Aerial crown-view tile of a tropical tree (Barro Colorado Island, Panama), acquired 20250217:
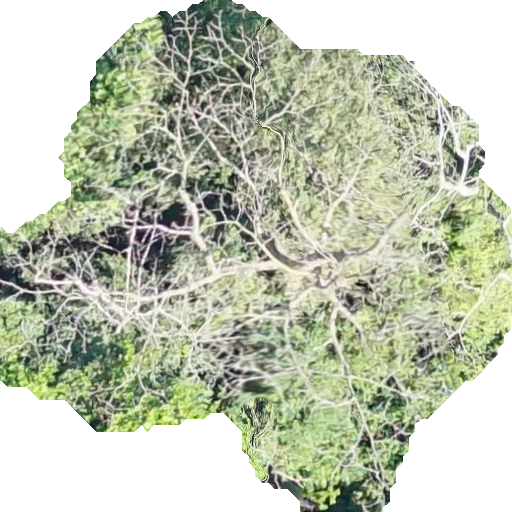
Species: Pseudobombax septenatum
GBIF accepted scientific name: Pseudobombax septenatum
Crown area: 276.529 m²